Aerial crown-view tile of a tropical tree (Barro Colorado Island, Panama), acquired 20250915:
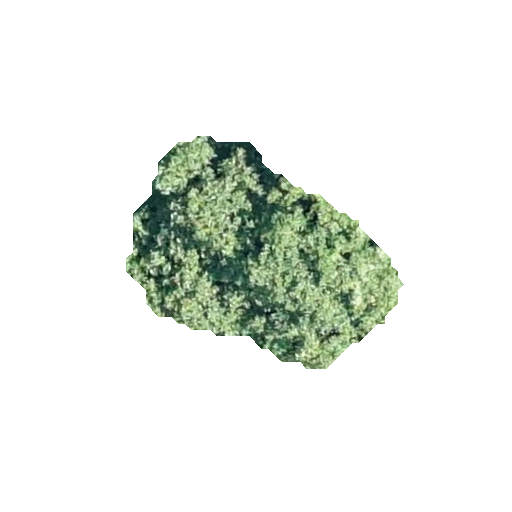
Species: Hieronyma alchorneoides
GBIF accepted scientific name: Hieronyma alchorneoides
Crown area: 58.109 m²